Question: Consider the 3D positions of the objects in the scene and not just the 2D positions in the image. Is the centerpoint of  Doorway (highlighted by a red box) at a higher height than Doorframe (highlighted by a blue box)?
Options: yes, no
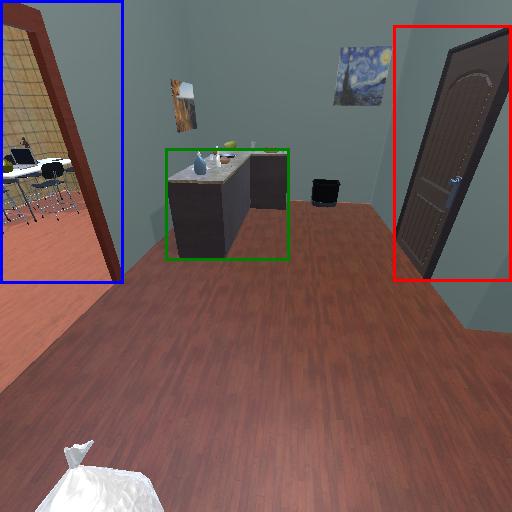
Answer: yes